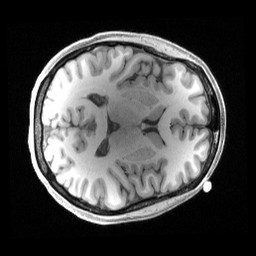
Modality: T1w
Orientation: axial
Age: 38
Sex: female
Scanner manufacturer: siemens
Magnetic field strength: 3 T
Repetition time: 2.4 s
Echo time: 0.00222 s